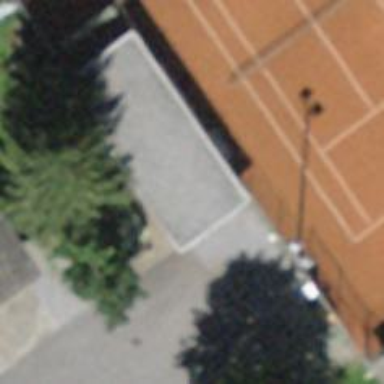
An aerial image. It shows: Tennis court.